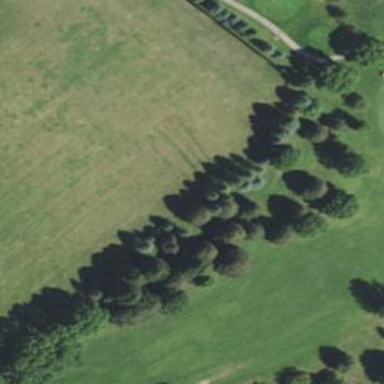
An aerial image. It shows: Rough grassy area used for golf.